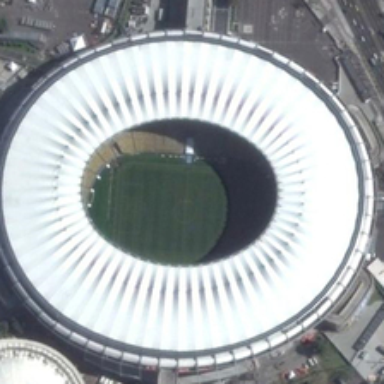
The stadium has a white ceiling radiating toward the center .